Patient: sex F, age 19
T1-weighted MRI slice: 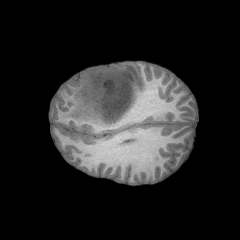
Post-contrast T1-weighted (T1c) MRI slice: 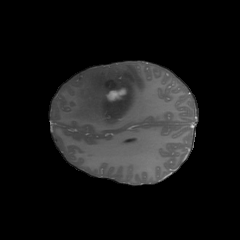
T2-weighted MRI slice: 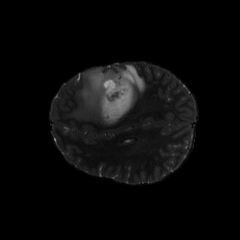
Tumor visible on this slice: yes
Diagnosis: Astrocytoma, IDH-mutant
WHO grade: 4